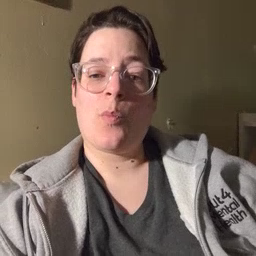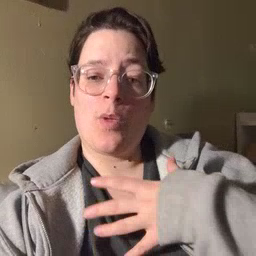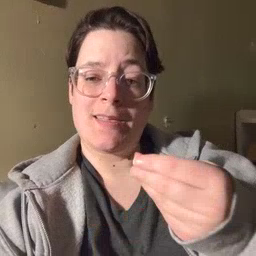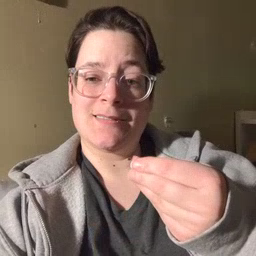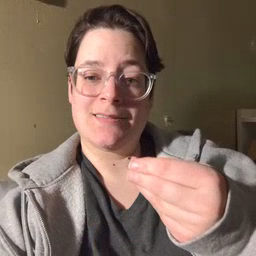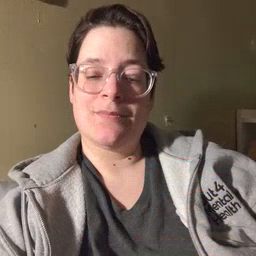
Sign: white